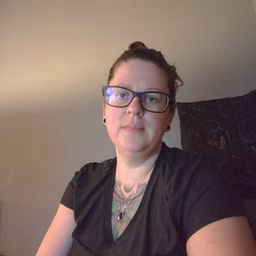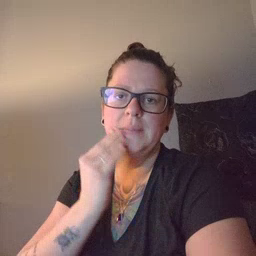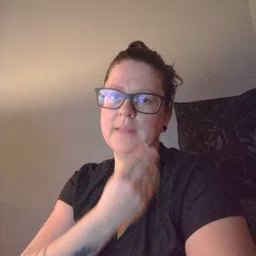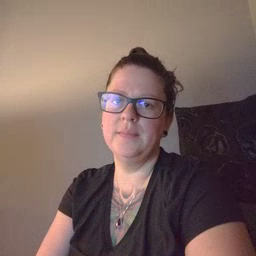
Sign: napkin